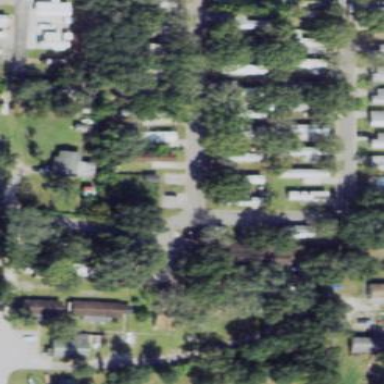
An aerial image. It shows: Residential area with trailer park.